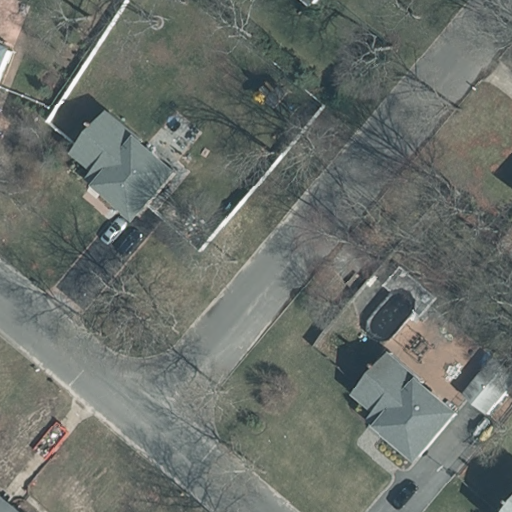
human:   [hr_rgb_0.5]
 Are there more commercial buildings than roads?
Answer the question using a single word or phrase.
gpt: no

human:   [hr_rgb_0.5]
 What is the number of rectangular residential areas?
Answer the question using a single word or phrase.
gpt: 1

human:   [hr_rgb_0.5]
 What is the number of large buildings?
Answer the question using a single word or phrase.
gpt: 0

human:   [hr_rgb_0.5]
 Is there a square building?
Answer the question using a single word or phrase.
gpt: no

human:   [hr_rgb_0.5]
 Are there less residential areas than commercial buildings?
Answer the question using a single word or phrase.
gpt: no

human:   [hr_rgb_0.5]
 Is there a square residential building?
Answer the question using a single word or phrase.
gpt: no

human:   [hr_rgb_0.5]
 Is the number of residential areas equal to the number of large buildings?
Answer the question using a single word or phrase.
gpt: no

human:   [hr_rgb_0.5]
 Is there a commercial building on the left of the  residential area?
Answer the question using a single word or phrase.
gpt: no

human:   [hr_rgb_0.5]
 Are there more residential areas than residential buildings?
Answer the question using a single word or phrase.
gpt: no

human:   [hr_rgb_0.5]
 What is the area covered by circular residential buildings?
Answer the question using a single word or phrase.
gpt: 0m2

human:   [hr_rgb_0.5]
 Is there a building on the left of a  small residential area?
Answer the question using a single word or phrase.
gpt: no

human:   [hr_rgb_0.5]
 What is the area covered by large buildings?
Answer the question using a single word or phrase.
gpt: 0m2

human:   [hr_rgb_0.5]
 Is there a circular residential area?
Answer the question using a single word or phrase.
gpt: no

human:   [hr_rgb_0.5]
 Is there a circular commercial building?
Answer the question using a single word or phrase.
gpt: no

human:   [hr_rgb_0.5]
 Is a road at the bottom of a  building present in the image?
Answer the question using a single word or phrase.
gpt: yes

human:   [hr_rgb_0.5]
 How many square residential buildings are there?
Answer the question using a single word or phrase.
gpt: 0

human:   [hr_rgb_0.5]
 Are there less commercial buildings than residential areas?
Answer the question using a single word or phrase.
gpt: yes

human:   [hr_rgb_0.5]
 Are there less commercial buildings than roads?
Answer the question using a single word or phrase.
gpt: yes

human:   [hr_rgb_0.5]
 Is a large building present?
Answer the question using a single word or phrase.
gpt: no

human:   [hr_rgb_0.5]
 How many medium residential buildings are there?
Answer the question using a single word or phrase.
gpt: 4

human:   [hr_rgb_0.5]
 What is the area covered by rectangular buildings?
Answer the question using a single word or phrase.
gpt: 508m2

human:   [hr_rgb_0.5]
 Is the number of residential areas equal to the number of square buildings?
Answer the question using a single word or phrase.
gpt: no

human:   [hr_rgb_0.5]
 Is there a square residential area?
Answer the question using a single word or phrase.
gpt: no

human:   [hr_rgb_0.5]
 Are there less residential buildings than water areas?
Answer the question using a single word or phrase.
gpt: no

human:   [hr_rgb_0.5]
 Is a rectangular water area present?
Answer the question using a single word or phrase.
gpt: no

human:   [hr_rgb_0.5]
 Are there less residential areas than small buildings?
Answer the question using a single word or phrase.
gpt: yes

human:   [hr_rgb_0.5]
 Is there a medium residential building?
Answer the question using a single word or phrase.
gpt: yes

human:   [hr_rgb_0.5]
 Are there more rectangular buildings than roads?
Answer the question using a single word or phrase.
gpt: yes

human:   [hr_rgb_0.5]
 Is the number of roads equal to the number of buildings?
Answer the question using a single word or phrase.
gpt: no

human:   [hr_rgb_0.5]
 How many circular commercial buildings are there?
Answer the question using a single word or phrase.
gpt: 0

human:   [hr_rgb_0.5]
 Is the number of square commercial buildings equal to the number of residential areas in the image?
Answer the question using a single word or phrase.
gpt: no

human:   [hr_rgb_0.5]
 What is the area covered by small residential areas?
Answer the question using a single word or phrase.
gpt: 0m2

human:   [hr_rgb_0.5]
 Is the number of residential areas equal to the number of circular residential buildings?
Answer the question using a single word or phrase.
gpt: no

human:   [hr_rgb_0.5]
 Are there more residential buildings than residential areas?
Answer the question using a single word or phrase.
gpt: yes

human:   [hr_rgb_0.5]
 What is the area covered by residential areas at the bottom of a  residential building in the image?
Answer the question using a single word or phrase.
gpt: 10632m2

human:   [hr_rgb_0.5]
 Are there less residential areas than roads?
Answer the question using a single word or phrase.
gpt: yes